Field crop: maize
Growth stage: 2
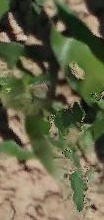
Species: maize